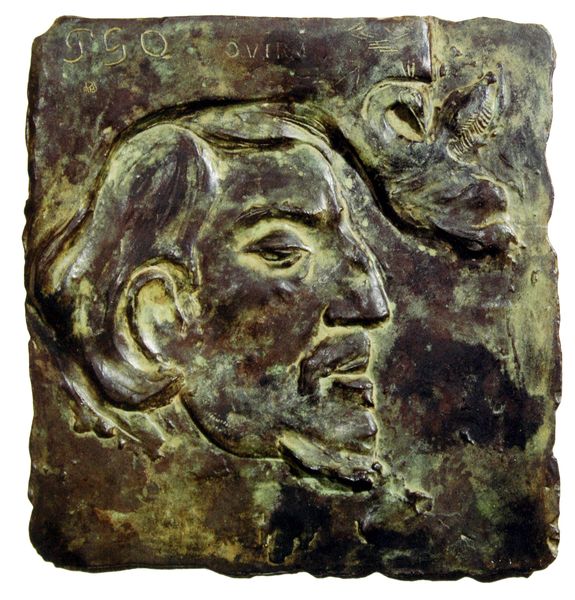
Titel: Sebstbildnis Oviri
Künstler: Paul Gauguin
Standort: Essen
Institution: Museum Folkwang
Schlagwörter: blau, dunkel, kopf, mann, gelb, grün, haar, holz, köpfe, mund, nase, ohr, profil, schwarz, stirn, tiere, bart, augen, gesicht, sehen, stein, portrait, porträt, auge, haare, kaufmann, kinn, ohren, scheitel, skulptur, fell, relief, schrift, seitlich, violett, massiv, einfach, metall, bronze, platte, nachdenklich, augenbraue, kinnbart, schnitt, kupfer, mäuler, schnautzer, vincent van gogh, zähne, fuchs, portät, oberlippenbart, männerkopf, fossil, schnitzen, stien, ruhend, tierköpfe, schnauzen, patina, lid, ovid, meiseln, überlegend, mann kopf, zögernd, sean cnnery, sean connery, steinhau, pgo, ggo